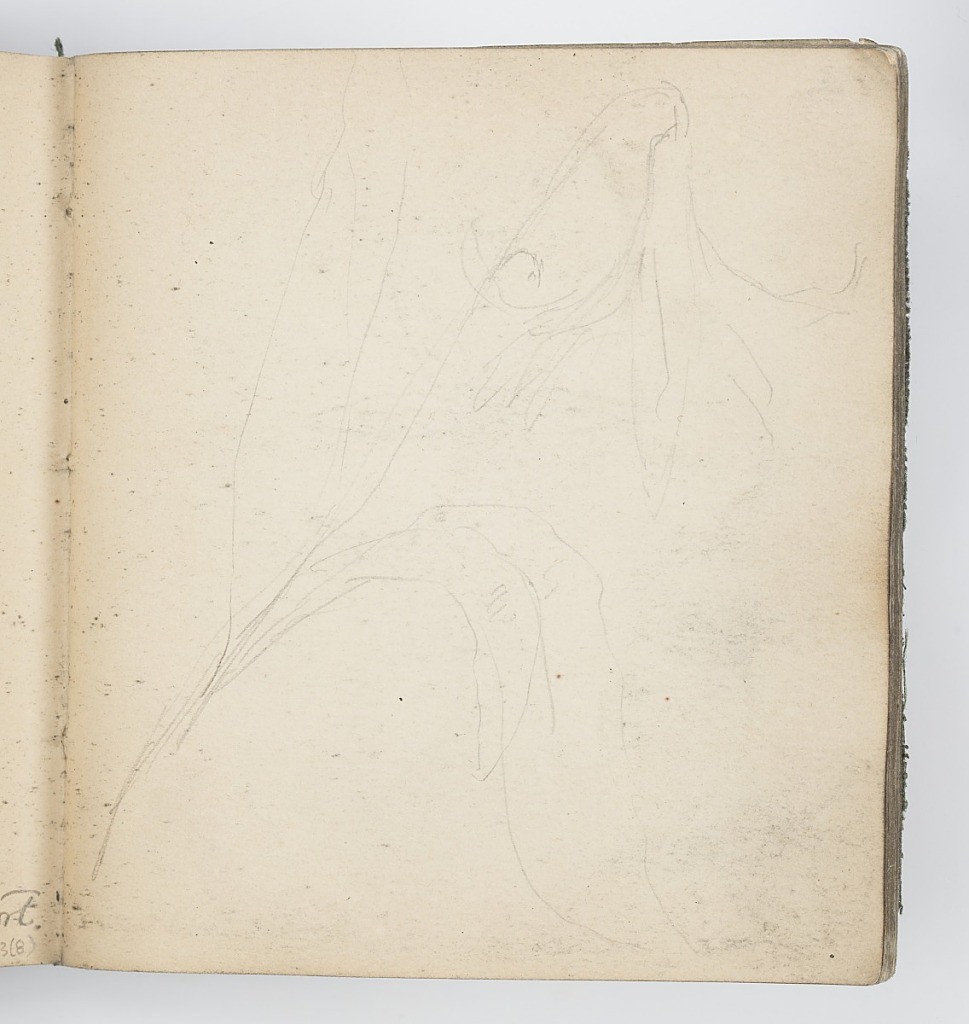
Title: Sketchbook Page: Flower Study
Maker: Kenyon Cox, American, 1856–1919
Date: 1874
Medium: Graphite on paper
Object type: Sketchbook folio
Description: Recto: Sketch of a drooping flower, stem, and leaves, angled from lower left to upper right.
Verso: Sketch of a foliate design in pointed oval.